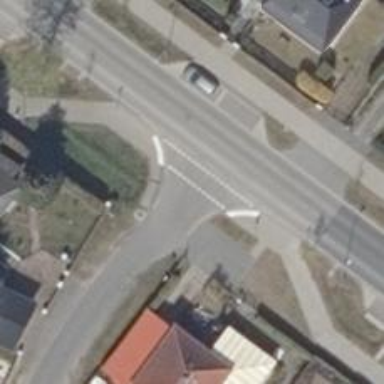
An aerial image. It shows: Road with "give way" sign.